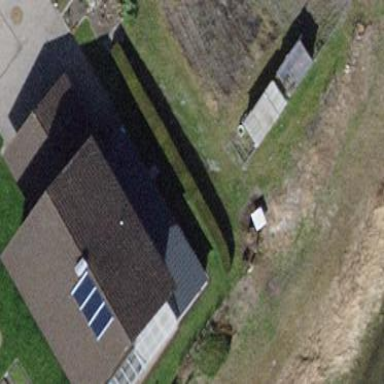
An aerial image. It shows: Garage building.